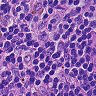
Metastatic tissue present: no